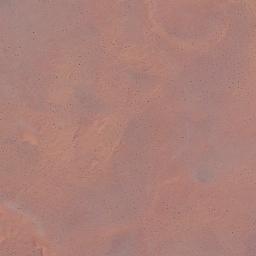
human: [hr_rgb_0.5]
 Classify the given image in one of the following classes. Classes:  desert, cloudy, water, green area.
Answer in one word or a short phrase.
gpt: desert